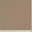
Piece: xx